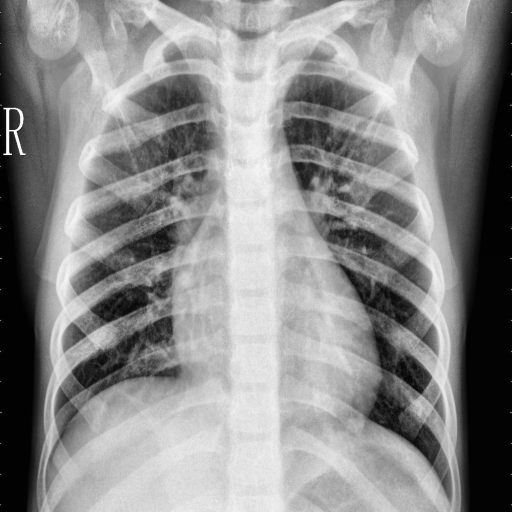
Finding: PNEUMONIA